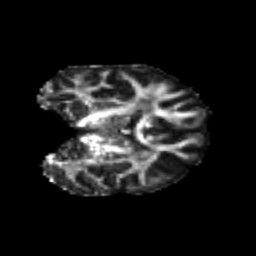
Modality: FA
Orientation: coronal
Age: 26
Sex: female
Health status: healthy
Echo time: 0.074 s